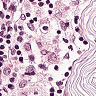
Metastatic tissue present: no